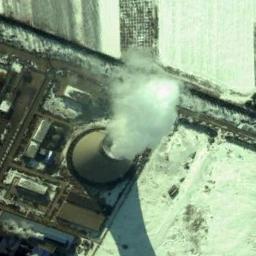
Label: thermal_power_station